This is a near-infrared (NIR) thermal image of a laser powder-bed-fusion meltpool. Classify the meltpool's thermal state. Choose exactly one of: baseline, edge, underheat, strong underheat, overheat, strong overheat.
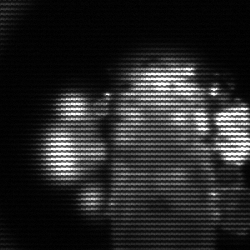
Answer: strong underheat